Question: I have a gear image rotating using keyframe spin of CSS. but I want to resize the width of the image less than the height like in the image (see gear image below).

<URL>
'''
.gear {
position: absolute;
top: 10%;
left: 10%;
width: 120px;
height: 120px;
-webkit-animation: spin 4s linear infinite;
-moz-animation: spin 4s linear infinite;
animation: spin 4s linear infinite;
}
@-moz-keyframes spin {
100% {
-moz-transform: rotate(360deg);
}
}
@-webkit-keyframes spin {
100% {
-webkit-transform: rotate(360deg);
}
}
@keyframes spin {
100% {
-webkit-transform: rotate(360deg);
transform: rotate(360deg);
}
}
'''
'''
<img class="gear" src="https://i.imgur.com/v1eydp4.png">
'''
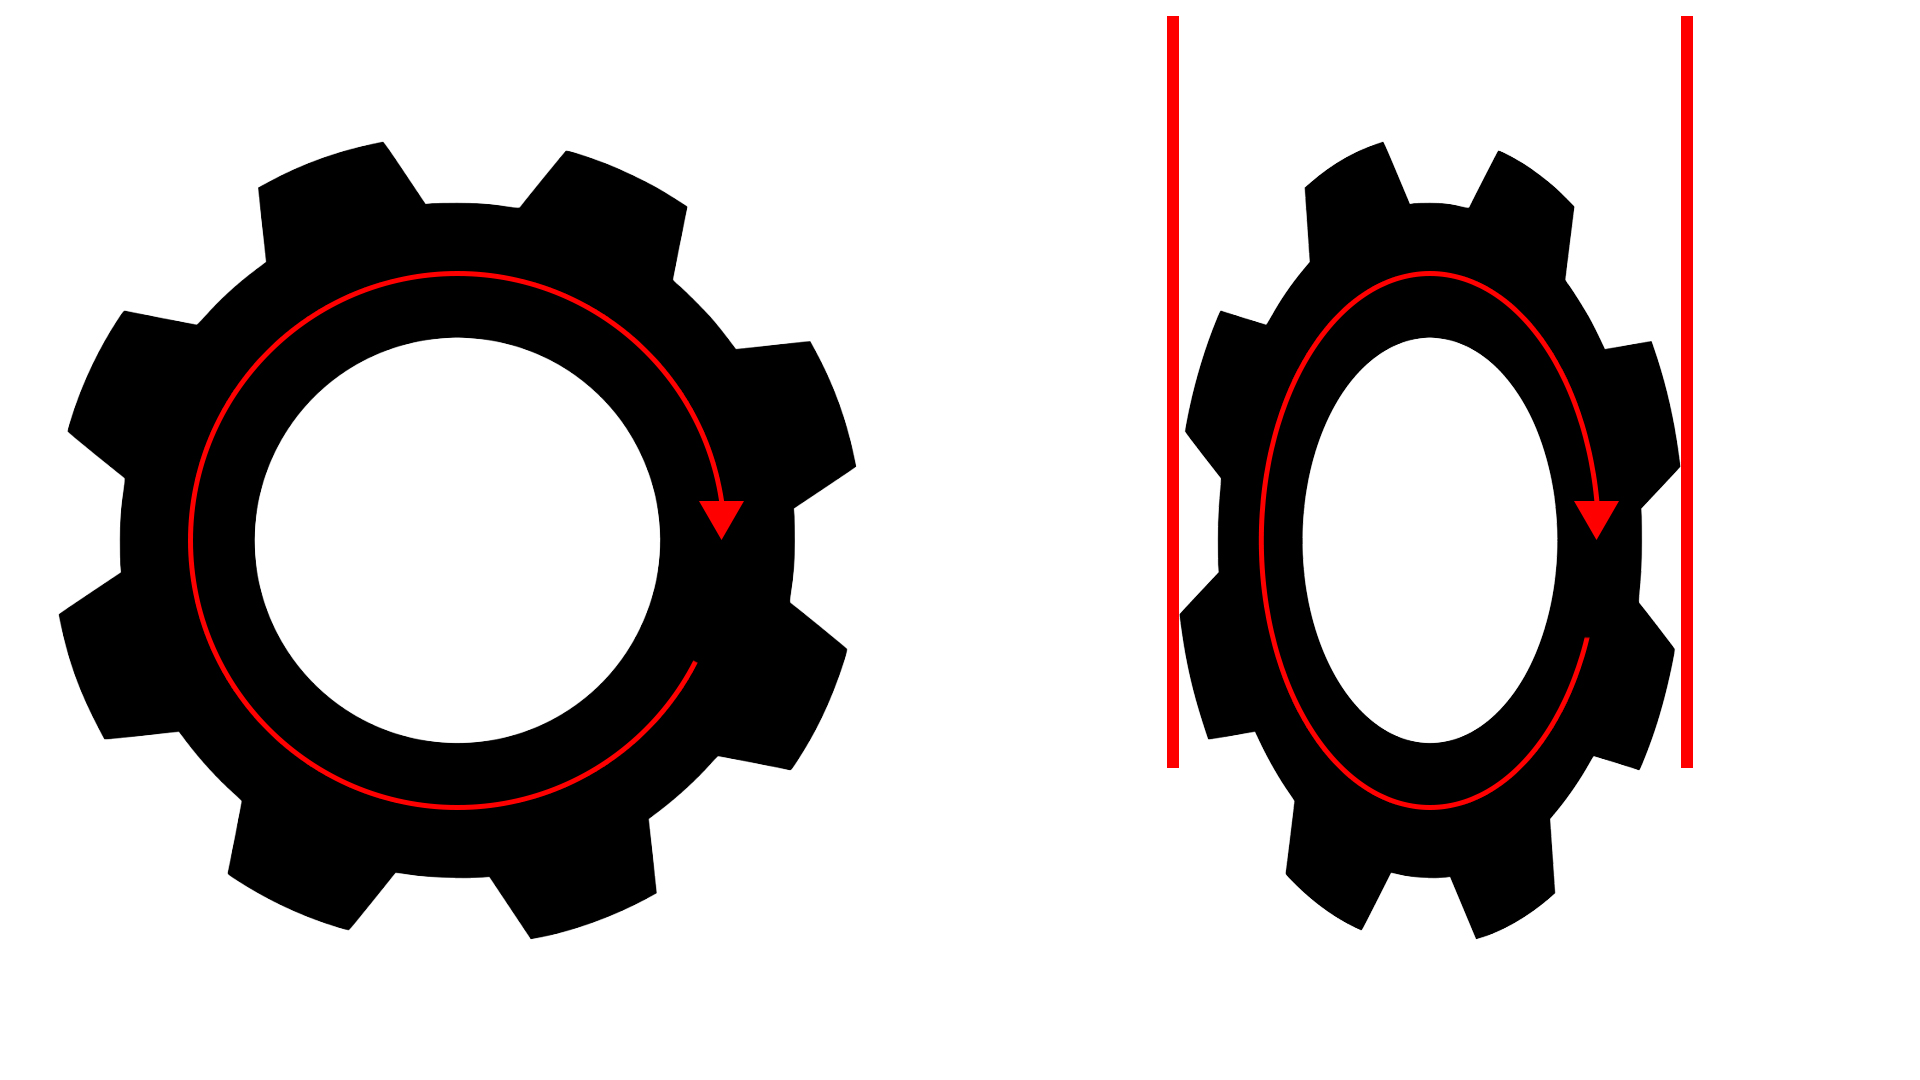
Answer: @m4n0's answer works well. An alternate approach to timing rotations is to simply wrap '.gear' with another element, and transform the containing element:
'''
<div class="gear__wrapper">
<img class="gear" />
</div>
'''
'''
.gear__wrapper {
transform: scaleX(0.5);
}
'''